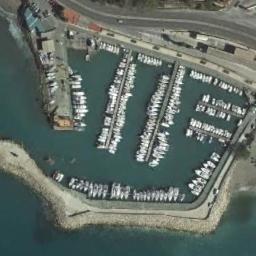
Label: harbor